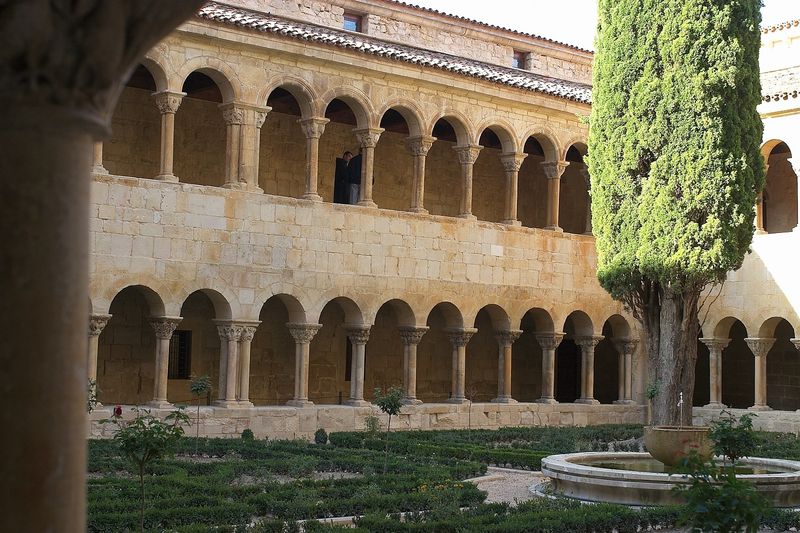
Titel: S. Domingo de Silos
Standort: Burgos (EU - E)
Schlagwörter: baum, schatten, wasser, bäume, grün, fenster, pfeiler, säule, dach, architektur, sockel, stein, kirche, wege, pflanzen, brunnen, garten, springbrunnen, italien, ziegel, hecke, hof, kies, rundbogen, foto, fotografie, bögen, arkade, innenhof, loggia, gewölbe, kloster, rom, kapitell, rundbögen, romanik, wasserbecken, sakralbau, kreuzgang, romanisch, vierung, buchsbaum, brunnenbecken, italien romanik kloster